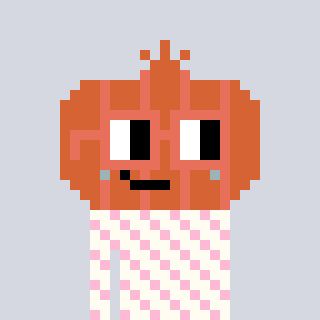
a pixel art character with square orange glasses, a onion-shaped head and a grayscale-colored body on a cool background